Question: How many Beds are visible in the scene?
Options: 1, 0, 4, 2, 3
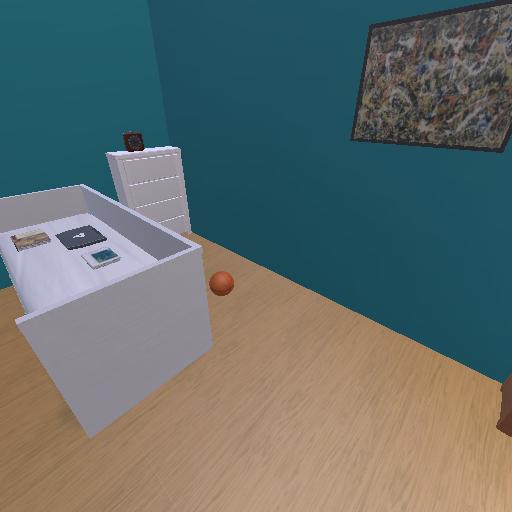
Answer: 1